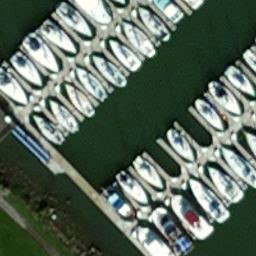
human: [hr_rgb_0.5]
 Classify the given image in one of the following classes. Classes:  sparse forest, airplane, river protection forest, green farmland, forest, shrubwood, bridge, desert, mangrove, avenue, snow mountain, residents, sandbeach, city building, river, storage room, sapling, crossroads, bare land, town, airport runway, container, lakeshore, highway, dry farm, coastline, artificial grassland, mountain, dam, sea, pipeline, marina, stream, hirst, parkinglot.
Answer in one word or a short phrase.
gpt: marina